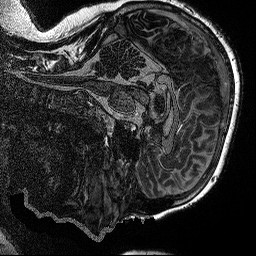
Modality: MP2RAGE
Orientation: sagittal
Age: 42
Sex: male
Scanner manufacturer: siemens
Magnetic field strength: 3 T
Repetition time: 5 s
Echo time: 0.00298 s